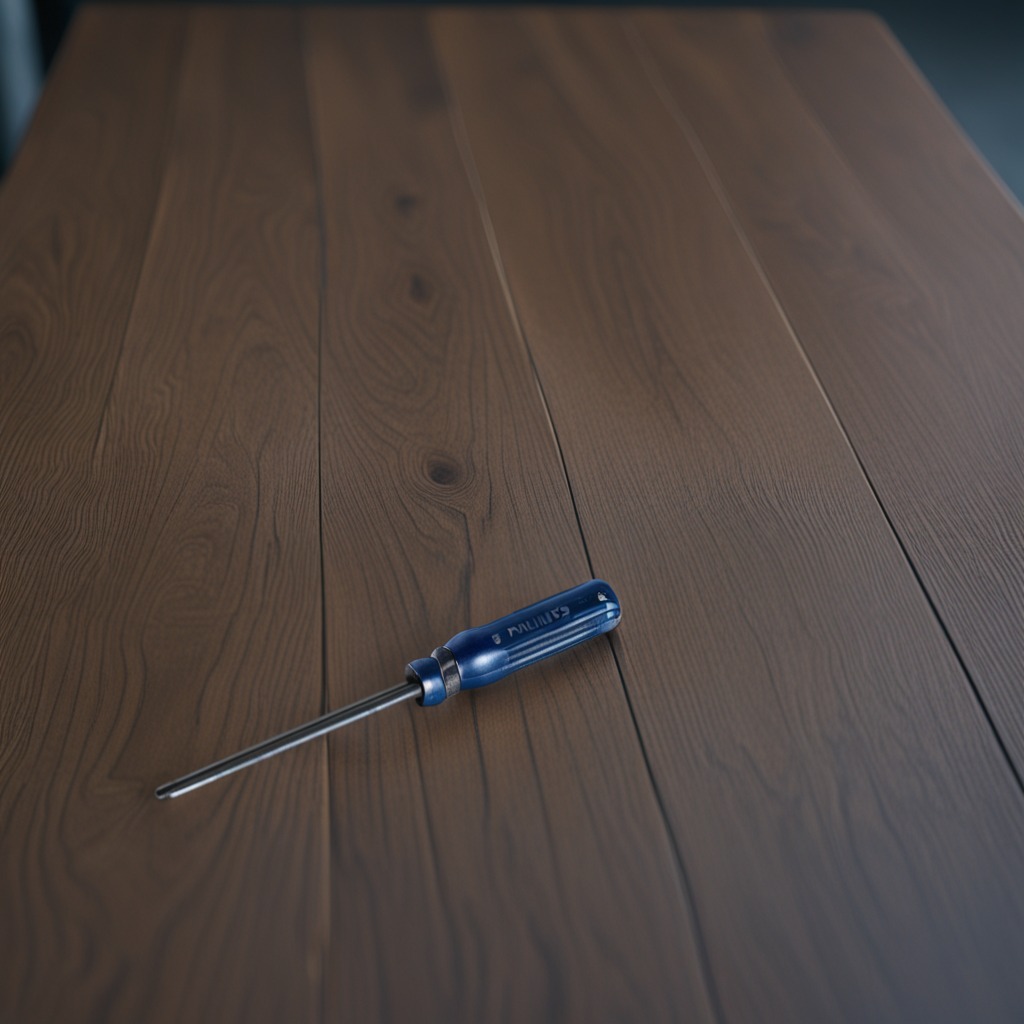
A screwdriver is lying on the old table with faint burn marks in a small garage at twilight.